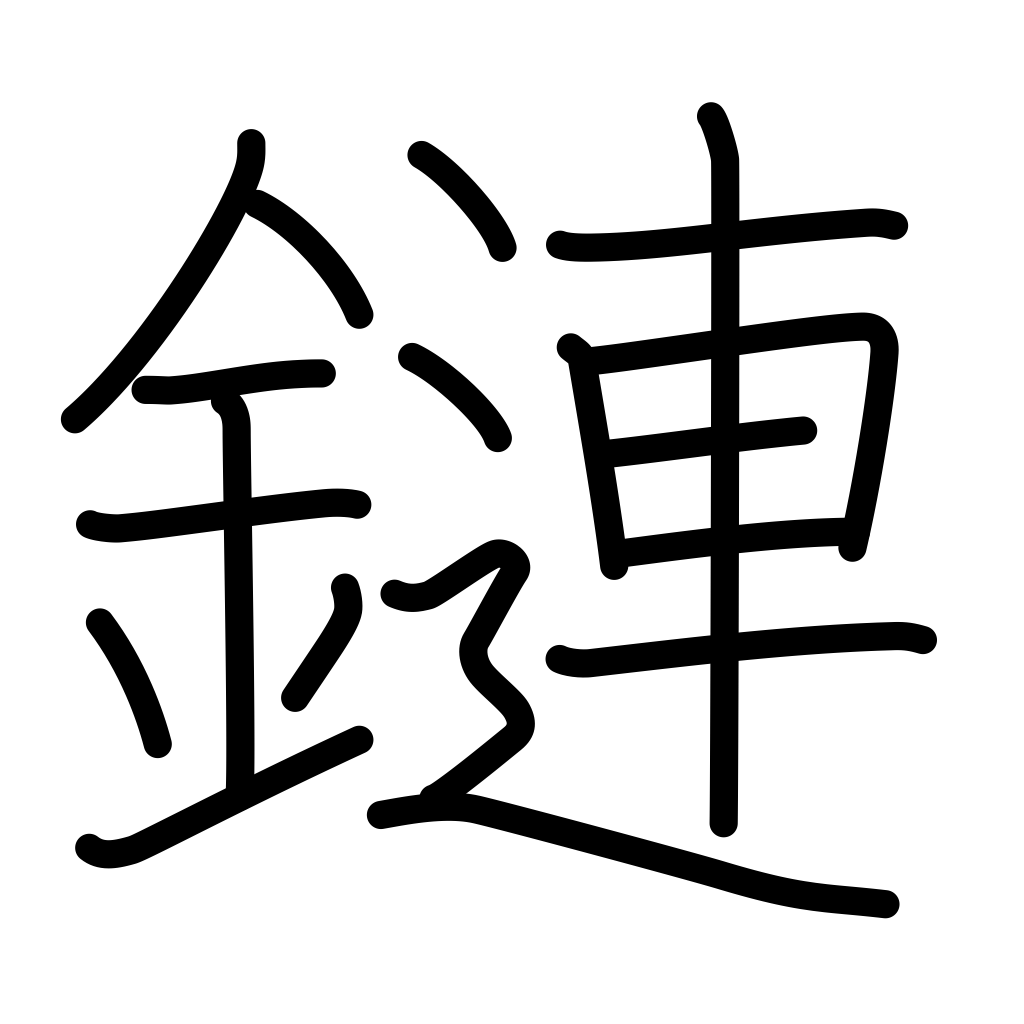
Meaning: chain, irons, connection